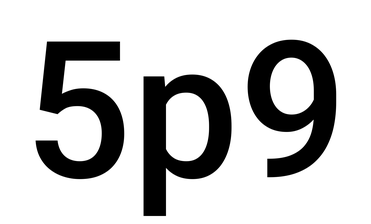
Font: Roboto_Medium